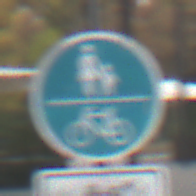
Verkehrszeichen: GemeinsamerGehUndRadweg
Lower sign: EinspurigeFahrzeugeFrei4
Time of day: Midday
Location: Outdoor (Urban)
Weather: Overcast
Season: NotSpecified
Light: Natural